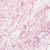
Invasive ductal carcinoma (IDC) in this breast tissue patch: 0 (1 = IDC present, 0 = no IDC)